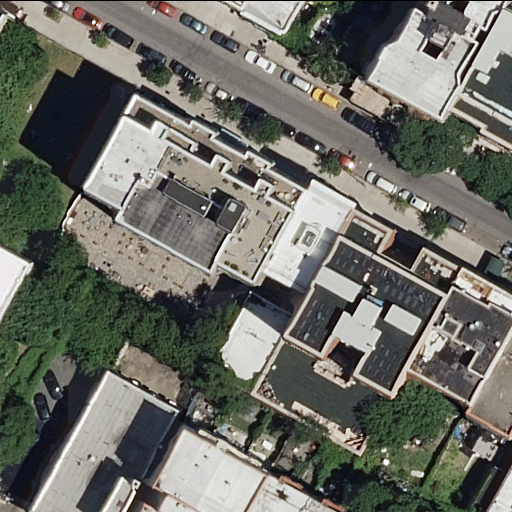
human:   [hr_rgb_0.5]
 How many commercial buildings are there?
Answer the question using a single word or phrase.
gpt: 0

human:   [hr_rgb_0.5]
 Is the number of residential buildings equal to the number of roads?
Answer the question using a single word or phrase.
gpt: no

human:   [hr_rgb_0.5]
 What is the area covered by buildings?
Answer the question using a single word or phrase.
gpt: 4249m2

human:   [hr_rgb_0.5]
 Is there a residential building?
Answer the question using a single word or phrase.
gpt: yes

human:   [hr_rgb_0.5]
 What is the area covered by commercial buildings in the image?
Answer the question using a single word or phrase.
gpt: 0m2

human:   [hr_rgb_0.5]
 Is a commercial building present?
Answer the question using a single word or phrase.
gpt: no

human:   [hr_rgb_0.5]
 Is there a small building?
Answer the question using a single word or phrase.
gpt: yes

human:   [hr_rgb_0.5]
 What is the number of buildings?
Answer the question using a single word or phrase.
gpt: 18

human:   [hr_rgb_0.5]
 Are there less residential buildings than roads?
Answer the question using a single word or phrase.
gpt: no

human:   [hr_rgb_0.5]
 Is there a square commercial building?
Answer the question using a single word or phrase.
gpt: no

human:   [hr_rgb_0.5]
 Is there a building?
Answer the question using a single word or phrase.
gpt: yes

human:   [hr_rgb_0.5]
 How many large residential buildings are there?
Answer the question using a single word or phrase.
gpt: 2

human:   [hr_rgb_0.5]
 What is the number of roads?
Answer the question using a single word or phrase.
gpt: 1

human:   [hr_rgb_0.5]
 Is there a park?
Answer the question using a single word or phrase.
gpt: yes

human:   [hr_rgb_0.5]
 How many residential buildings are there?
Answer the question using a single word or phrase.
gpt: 17

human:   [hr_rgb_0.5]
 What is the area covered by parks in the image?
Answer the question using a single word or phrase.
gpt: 713m2

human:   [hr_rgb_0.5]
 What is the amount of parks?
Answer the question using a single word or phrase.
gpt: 1

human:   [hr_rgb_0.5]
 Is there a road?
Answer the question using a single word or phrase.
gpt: yes

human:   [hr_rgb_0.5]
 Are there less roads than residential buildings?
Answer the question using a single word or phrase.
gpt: yes

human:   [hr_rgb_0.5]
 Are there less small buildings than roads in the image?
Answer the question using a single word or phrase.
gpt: no

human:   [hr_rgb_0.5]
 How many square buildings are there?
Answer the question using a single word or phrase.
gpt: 0

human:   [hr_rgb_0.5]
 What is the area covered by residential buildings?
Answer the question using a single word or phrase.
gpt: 3747m2

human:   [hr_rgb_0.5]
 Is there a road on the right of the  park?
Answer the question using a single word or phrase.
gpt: yes

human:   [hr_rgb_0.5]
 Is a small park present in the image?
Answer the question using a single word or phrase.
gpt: no

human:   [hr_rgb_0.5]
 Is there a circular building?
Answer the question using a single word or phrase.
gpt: no

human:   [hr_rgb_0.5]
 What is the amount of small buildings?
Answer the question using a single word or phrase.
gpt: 8

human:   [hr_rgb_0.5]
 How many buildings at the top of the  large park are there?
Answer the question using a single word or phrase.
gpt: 5

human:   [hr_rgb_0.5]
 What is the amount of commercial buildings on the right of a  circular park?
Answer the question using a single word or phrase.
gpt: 0

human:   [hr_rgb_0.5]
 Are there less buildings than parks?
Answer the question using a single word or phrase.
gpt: no

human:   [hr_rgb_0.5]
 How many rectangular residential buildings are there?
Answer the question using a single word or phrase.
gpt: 12

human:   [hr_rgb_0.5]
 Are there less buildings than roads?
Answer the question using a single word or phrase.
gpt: no

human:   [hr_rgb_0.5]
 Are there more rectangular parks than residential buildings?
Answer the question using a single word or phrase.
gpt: no

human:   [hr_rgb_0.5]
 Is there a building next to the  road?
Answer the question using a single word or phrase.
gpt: yes

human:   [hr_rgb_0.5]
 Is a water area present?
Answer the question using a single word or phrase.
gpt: no

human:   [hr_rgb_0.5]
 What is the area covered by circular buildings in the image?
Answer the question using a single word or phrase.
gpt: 0m2

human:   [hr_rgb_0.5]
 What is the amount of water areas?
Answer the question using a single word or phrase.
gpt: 0

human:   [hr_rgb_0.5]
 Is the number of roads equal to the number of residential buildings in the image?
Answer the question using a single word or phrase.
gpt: no

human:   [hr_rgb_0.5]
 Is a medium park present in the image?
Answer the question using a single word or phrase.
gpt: no

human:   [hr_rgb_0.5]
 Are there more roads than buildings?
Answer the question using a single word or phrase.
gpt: no

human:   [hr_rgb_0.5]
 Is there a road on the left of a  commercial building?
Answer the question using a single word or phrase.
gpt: no

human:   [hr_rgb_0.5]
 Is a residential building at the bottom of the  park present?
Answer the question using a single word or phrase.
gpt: yes

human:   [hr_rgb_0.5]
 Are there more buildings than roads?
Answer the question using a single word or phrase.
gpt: yes

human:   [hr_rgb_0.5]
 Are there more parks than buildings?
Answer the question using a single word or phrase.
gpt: no

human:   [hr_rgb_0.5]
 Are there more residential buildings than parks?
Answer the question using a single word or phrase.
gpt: yes

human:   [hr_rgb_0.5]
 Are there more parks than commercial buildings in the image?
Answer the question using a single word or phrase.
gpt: yes

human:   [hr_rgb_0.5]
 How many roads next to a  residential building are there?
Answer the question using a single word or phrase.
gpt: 1

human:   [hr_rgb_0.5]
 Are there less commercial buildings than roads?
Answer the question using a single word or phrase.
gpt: yes

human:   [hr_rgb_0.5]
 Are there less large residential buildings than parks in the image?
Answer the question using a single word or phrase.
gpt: no

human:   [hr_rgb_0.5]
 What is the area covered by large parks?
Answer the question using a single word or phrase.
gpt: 713m2

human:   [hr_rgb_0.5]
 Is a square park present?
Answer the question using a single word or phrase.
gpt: no

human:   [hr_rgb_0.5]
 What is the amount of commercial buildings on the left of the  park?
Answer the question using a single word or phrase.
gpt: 0

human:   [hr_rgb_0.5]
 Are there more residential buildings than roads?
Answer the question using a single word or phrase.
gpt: yes

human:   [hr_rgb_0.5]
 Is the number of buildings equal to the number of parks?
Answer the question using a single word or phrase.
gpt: no

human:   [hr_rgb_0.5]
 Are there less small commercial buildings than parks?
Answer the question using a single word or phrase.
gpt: yes

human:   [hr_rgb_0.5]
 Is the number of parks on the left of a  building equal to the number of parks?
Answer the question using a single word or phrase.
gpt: yes

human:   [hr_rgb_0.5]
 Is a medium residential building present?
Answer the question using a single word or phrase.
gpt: yes

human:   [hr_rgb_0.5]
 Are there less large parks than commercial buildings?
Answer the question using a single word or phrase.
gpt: no

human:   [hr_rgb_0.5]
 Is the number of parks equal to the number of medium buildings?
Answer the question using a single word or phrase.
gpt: no

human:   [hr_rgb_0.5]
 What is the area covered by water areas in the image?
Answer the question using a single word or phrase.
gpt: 0m2

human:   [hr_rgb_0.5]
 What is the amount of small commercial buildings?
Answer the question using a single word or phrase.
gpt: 0

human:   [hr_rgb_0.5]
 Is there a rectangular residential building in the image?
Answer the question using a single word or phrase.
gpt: yes

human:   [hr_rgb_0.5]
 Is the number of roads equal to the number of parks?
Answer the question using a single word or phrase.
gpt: yes

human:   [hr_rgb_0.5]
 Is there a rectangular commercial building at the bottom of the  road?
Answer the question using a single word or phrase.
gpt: no

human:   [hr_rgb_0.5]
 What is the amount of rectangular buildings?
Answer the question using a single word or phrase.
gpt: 13